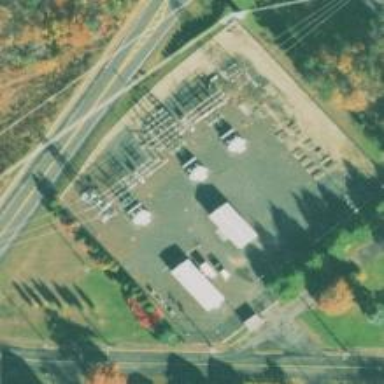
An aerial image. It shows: Switch for power supply.